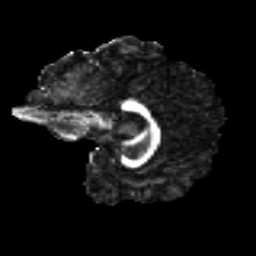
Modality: FA
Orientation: sagittal
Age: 22
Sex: female
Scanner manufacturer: ge
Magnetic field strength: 3 T
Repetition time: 7.8 s
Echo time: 0.0606 s